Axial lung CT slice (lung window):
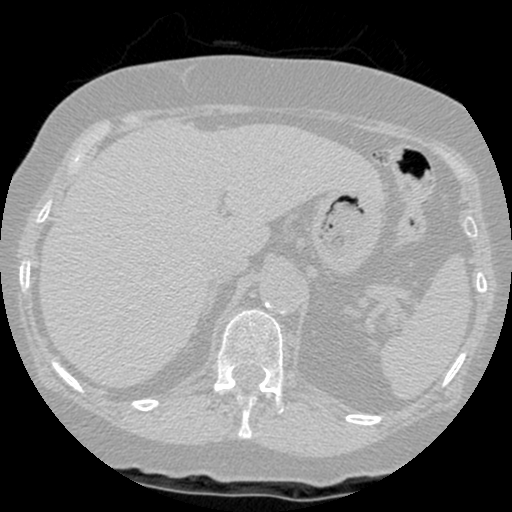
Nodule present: no